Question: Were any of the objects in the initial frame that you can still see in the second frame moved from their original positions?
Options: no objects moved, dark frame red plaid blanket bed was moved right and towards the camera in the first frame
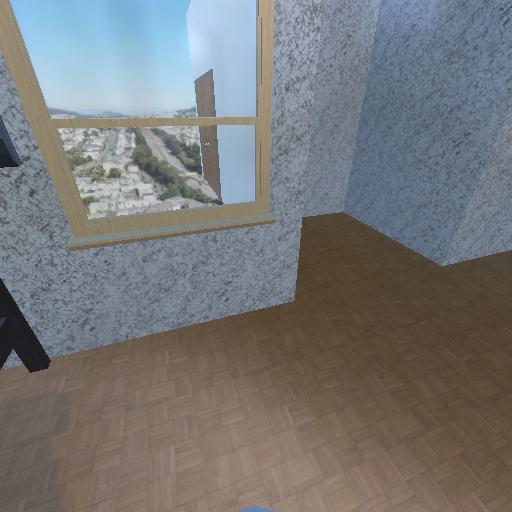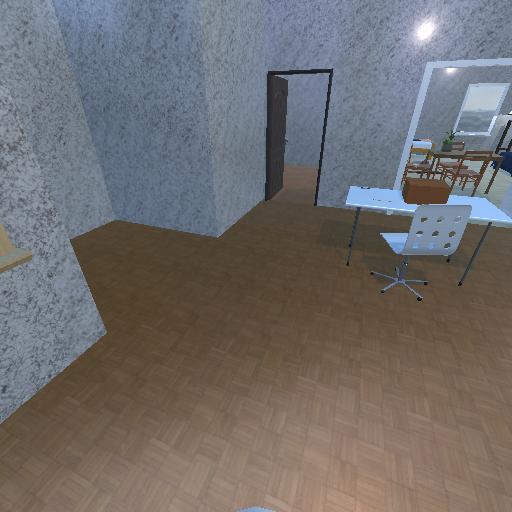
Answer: no objects moved